Question: Just trying to make a smaller player window here. Just wondering what kinds of things I should mess with to make the player display a smaller version of the controls if the window's squished like this:

Maybe a reduced version of the controls? Smaller?
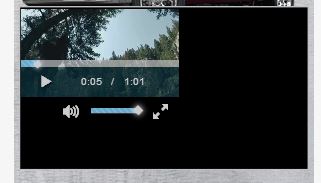
Answer: The controls can be customised with CSS. You could add another class to the small player e.g. here I've used 'small-player':
'''
<video id="my_video_1" class="video-js vjs-default-skin small-player" controls
preload="auto" width="90" height="200" poster="my_video_poster.png"
data-setup="{}">
<source src="my_video.mp4" type='video/mp4'>
<source src="my_video.webm" type='video/webm'>
</video>
'''
Then restyle the controls to suit. For example you could remove the time and resize the big play button:
'''
.small-player .vjs-time-controls, .small-player .vjs-time-divider {
display:none;
}
.small-player .vjs-big-play-button {
width: 4em;
height: 4em;
}
.small-player .vjs-big-play-button:before {
font-size:2em;
line-height:2;
}
'''